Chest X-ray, PA view. Patient: 56 years old, sex M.
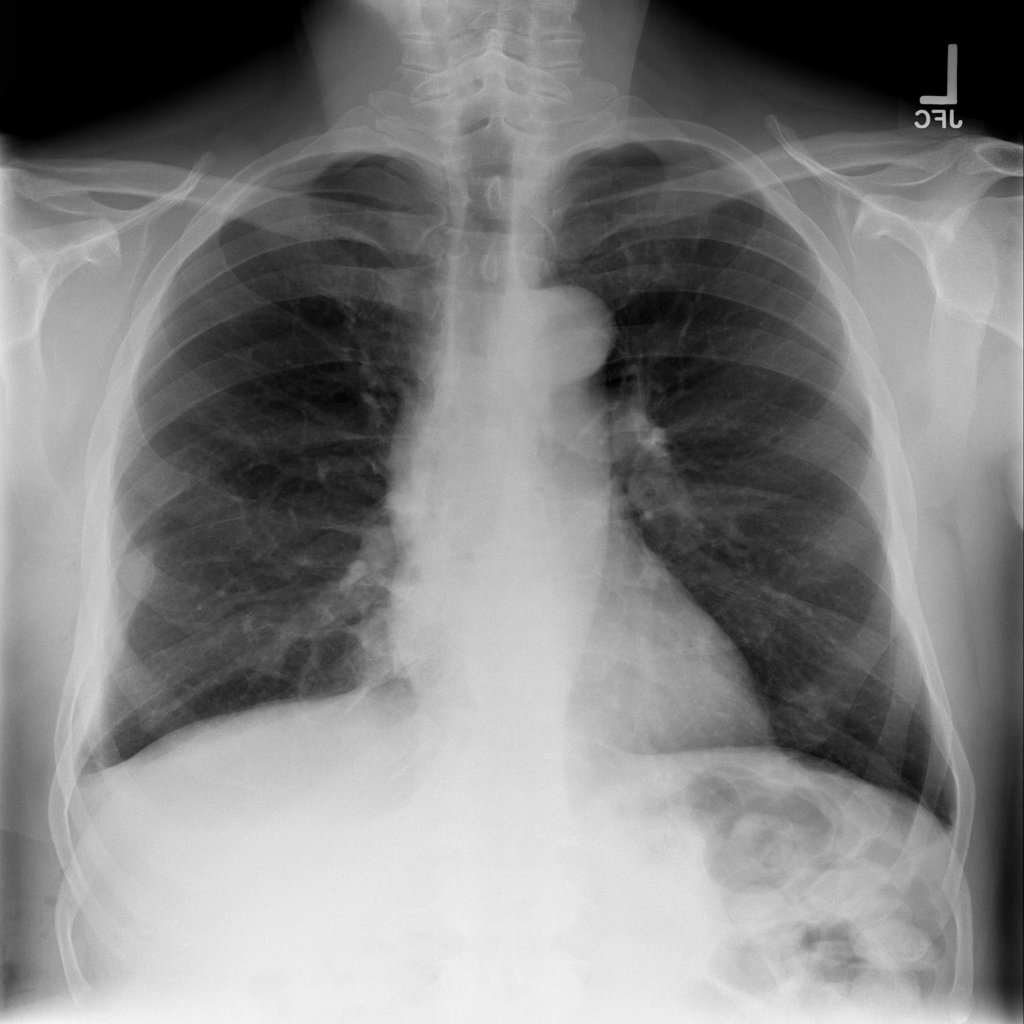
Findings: Pneumothorax